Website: macys
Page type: customer-info-address
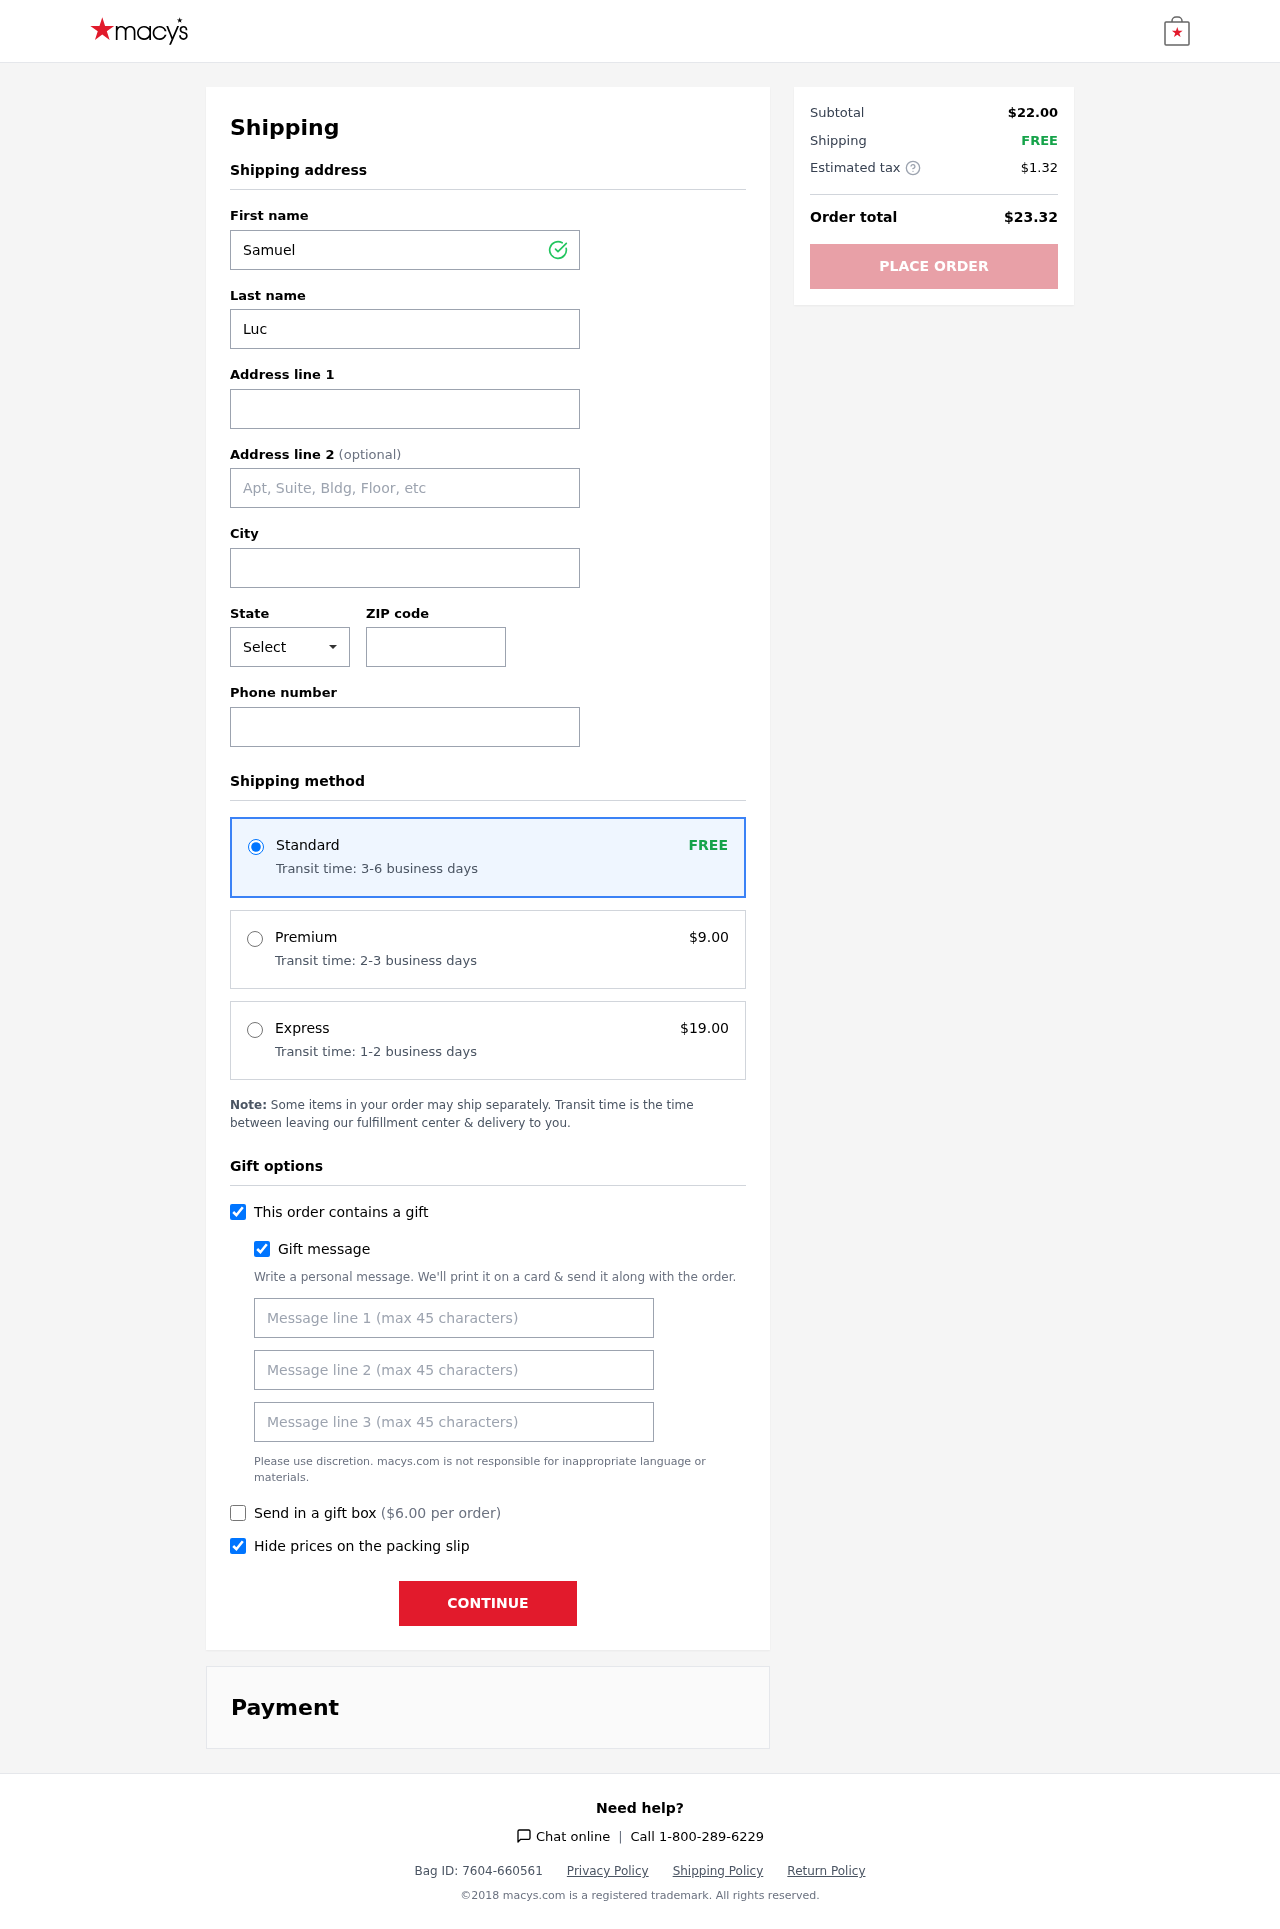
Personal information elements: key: PII_CITY
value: Christinamouth
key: PII_FIRSTNAME
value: Samuel
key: PII_GIFT_MESSAGE
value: Hey Caitlin, I saw this beautiful ring setting and immediately thought of you—it's just perfect for all the dreams you have! Can't wait to see what you create with it. Enjoy!  Samuel
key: PII_LASTNAME
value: Lucas
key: PII_PHONE
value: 3683538341
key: PII_POSTCODE
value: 96176
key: PII_STATE_ABBR
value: DC
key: PII_STREET
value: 051 Joshua Mission
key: PII_STREET2
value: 6885 Billy Plains
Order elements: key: ORDER_SHIPPING_STANDARD
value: FREE
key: ORDER_SHIPPING_STANDARD_TIME
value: Transit time: 3-6 business days
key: ORDER_SHIPPING_PREMIUM
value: $9.00
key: ORDER_SHIPPING_PREMIUM_TIME
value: Transit time: 2-3 business days
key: ORDER_SHIPPING_EXPRESS
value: $19.00
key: ORDER_SHIPPING_EXPRESS_TIME
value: Transit time: 1-2 business days
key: ORDER_GIFT_BOX_FEE
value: $6.00
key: ORDER_SUBTOTAL
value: $22.00
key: ORDER_SHIPPING_COST
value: FREE
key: ORDER_TAX
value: $1.32
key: ORDER_TOTAL
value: $23.32